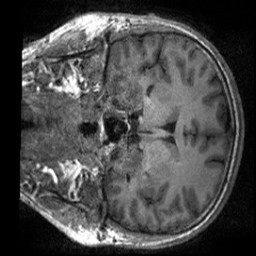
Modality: T1w
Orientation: coronal
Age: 27
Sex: male
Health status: healthy
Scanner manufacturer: siemens
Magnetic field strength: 3 T
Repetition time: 2 s
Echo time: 0.00232 s